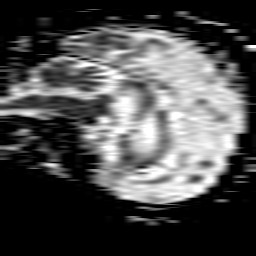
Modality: ADC
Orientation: sagittal
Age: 62
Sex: female
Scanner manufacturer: philips
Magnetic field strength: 1.5 T
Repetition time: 3.689 s
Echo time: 0.09411 s